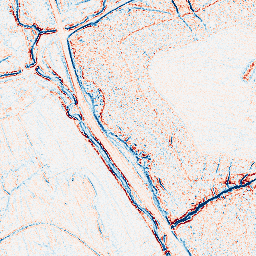
Category: edge_preserving
Decomposition family: bilateral
Decomposition parameters: d: 5
sigma_color: 150
sigma_space: 100
Upsampling method: edge_directed
Upsampling parameters: scale: 2
Upsampling scale: 2